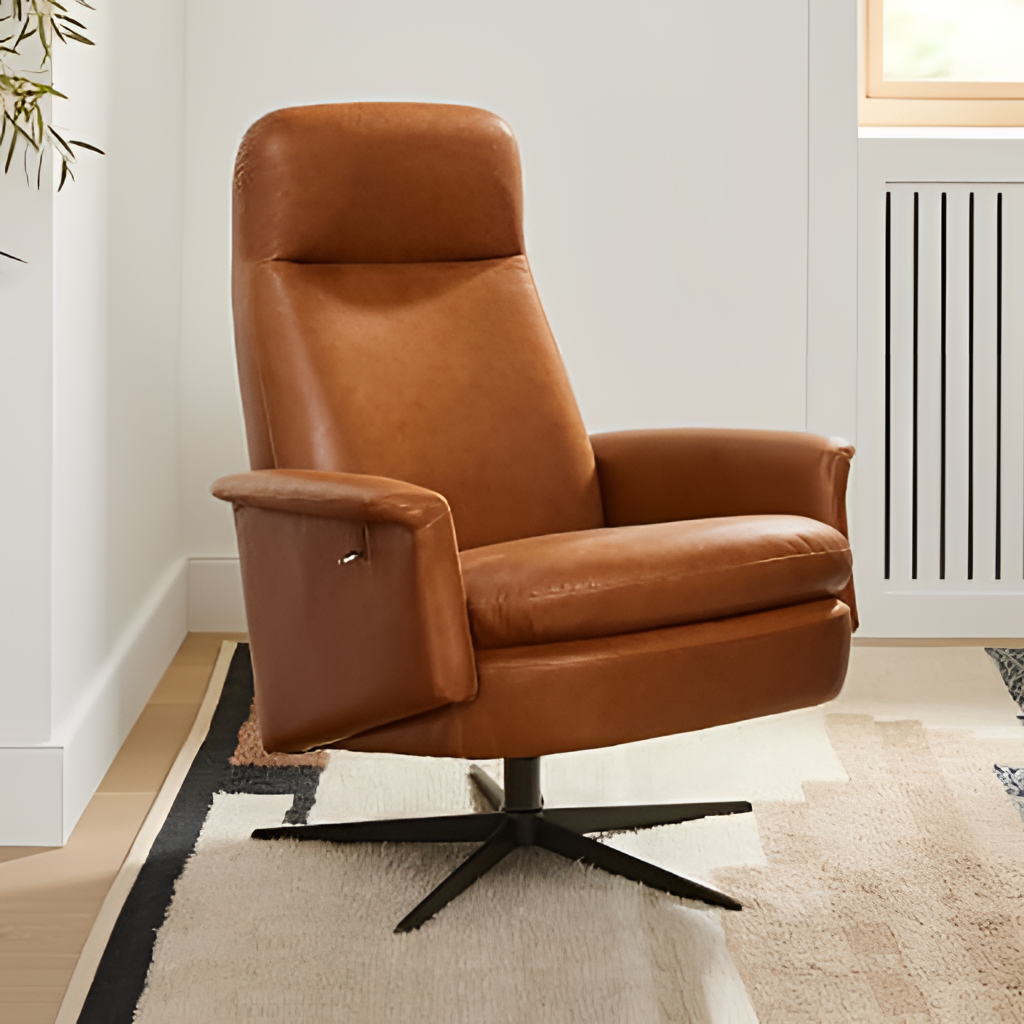
living room, brown leather armchair, paint wallpaper, with solid pattern, contemporary, wood flooring, with plank pattern